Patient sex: F
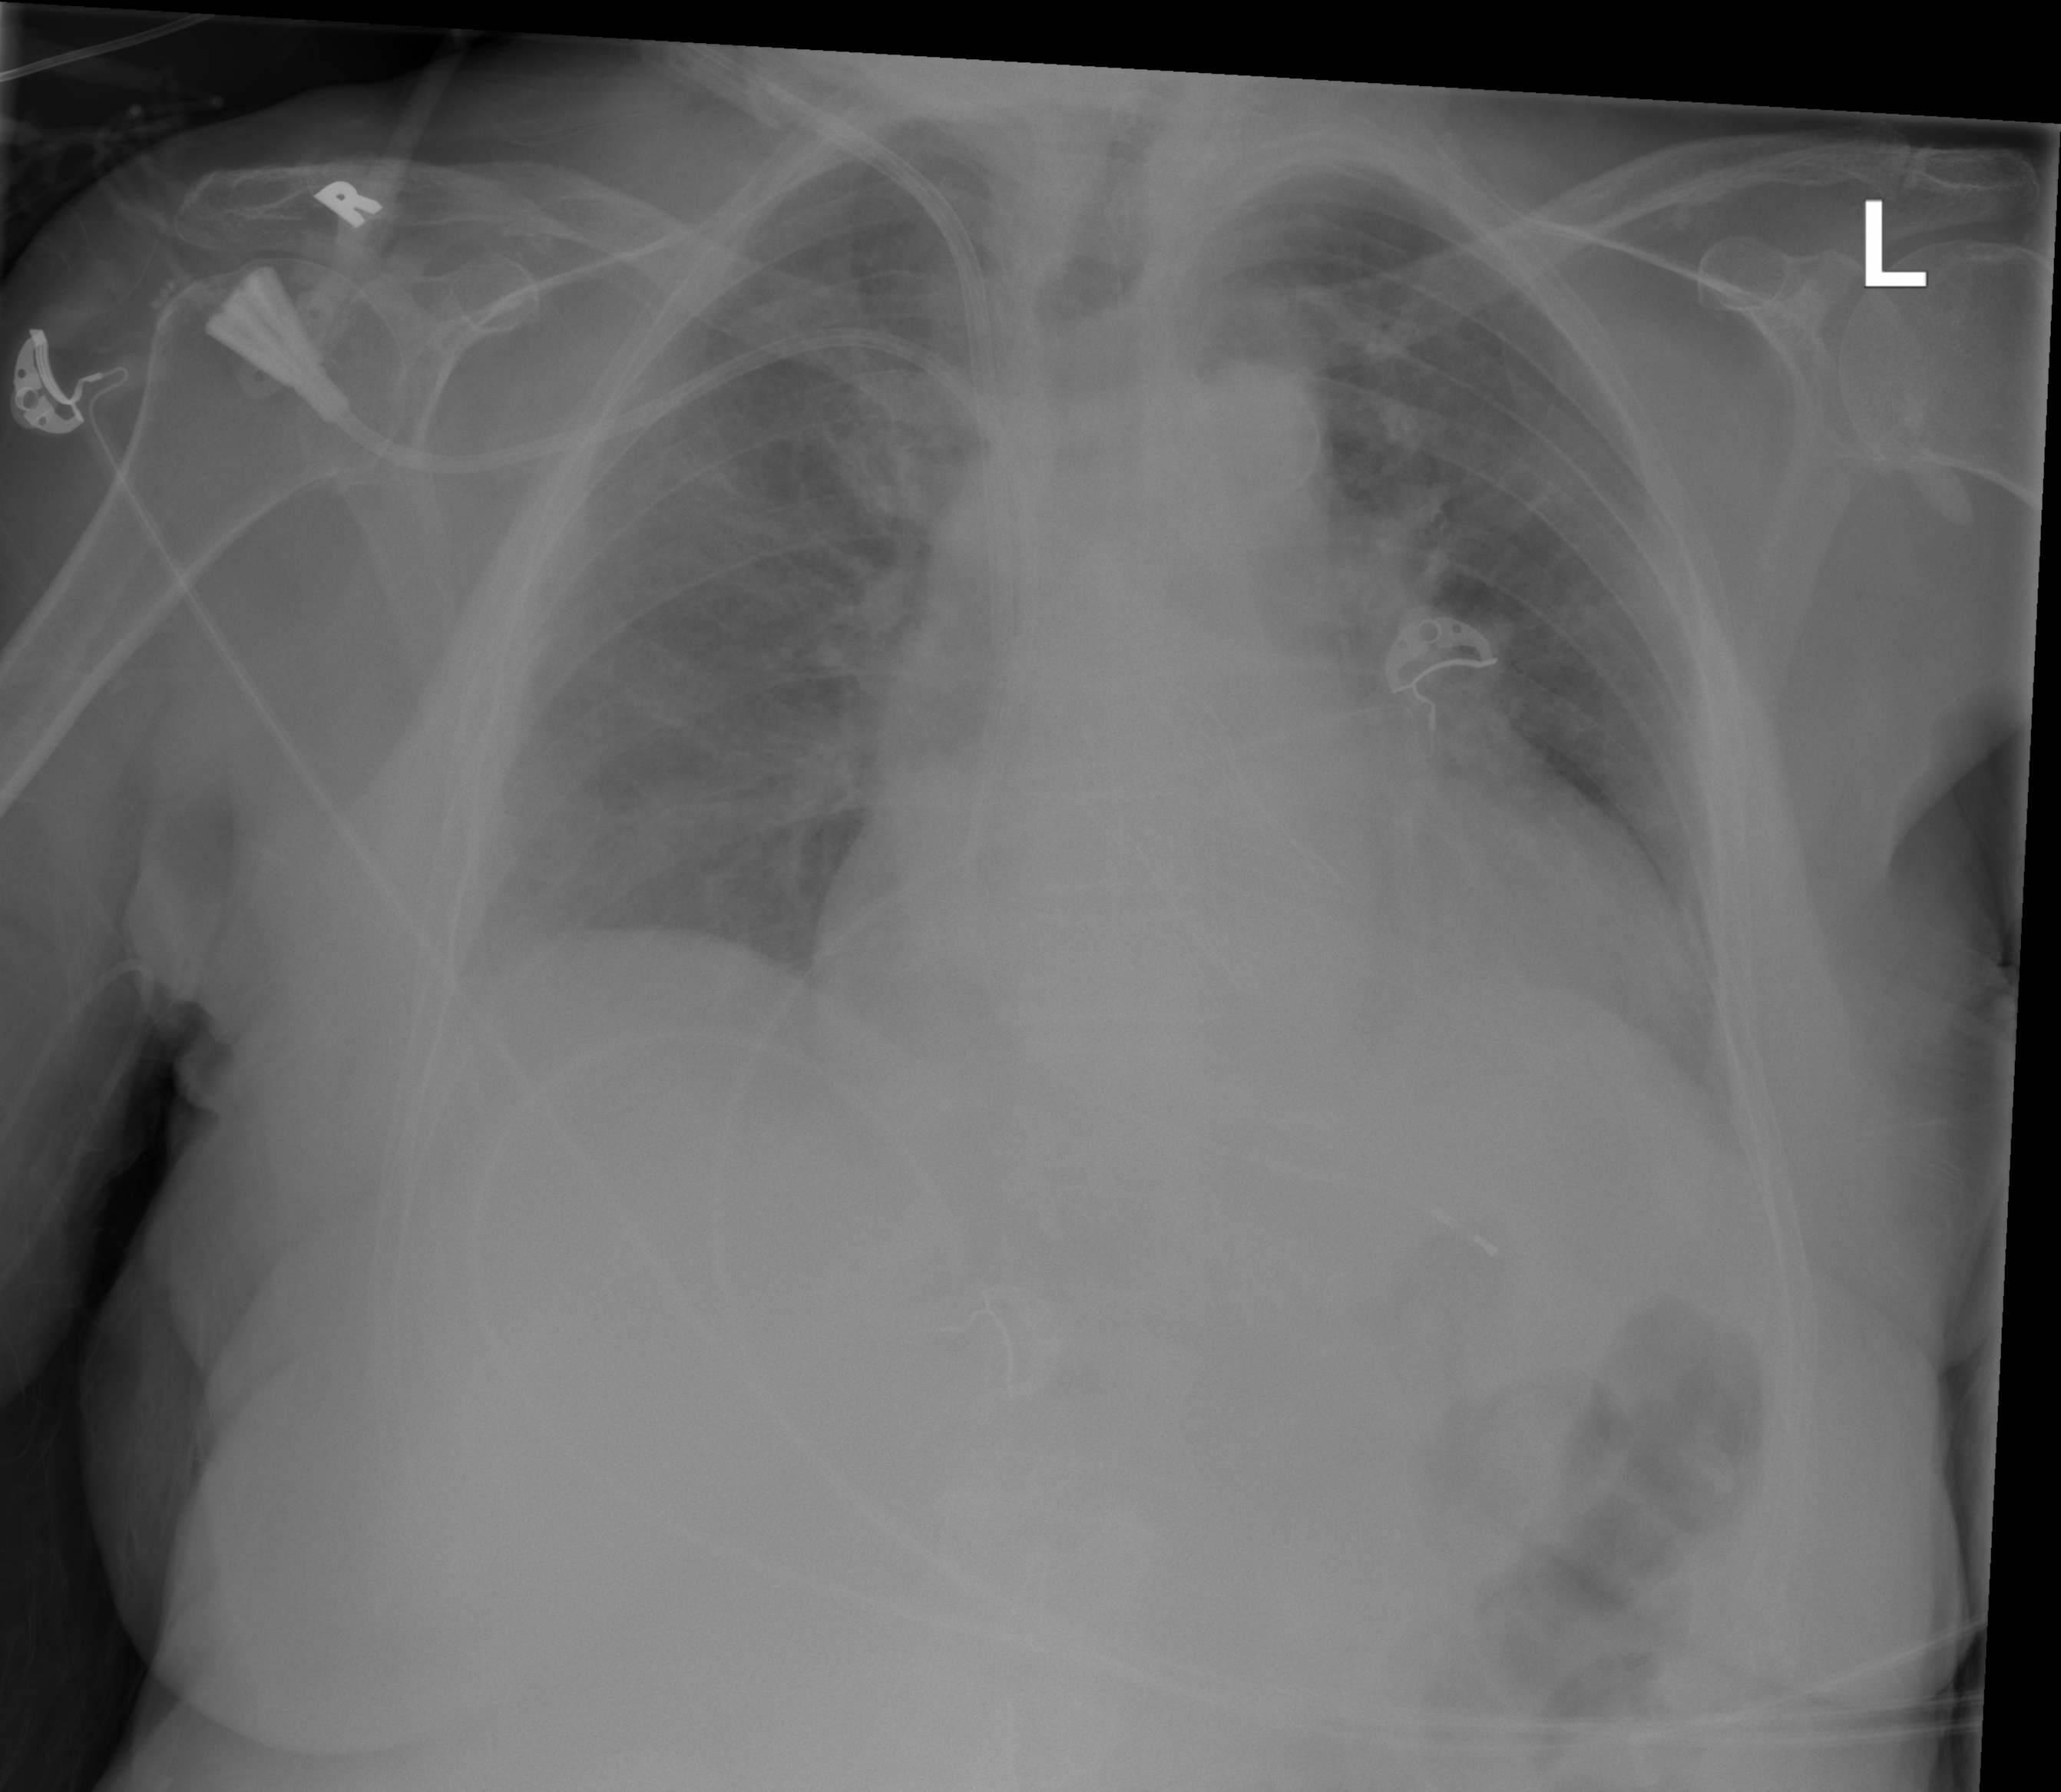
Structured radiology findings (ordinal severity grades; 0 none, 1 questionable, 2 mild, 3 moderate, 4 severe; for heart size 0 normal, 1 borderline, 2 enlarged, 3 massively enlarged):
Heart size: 2
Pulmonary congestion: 1
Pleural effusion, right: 1
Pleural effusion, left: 1
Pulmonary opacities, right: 0
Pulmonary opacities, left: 0
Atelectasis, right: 1
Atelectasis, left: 1